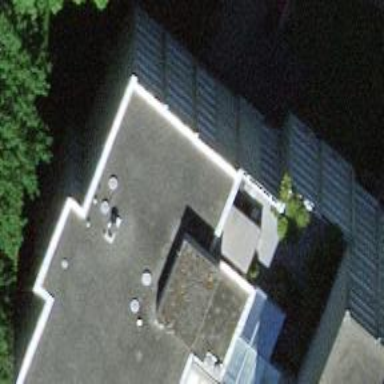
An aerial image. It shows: View of apartment building.